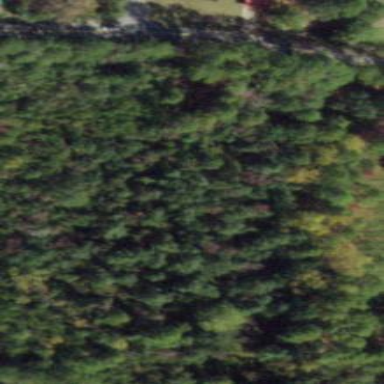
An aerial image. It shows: Mixed woodland area with various types of leaves.